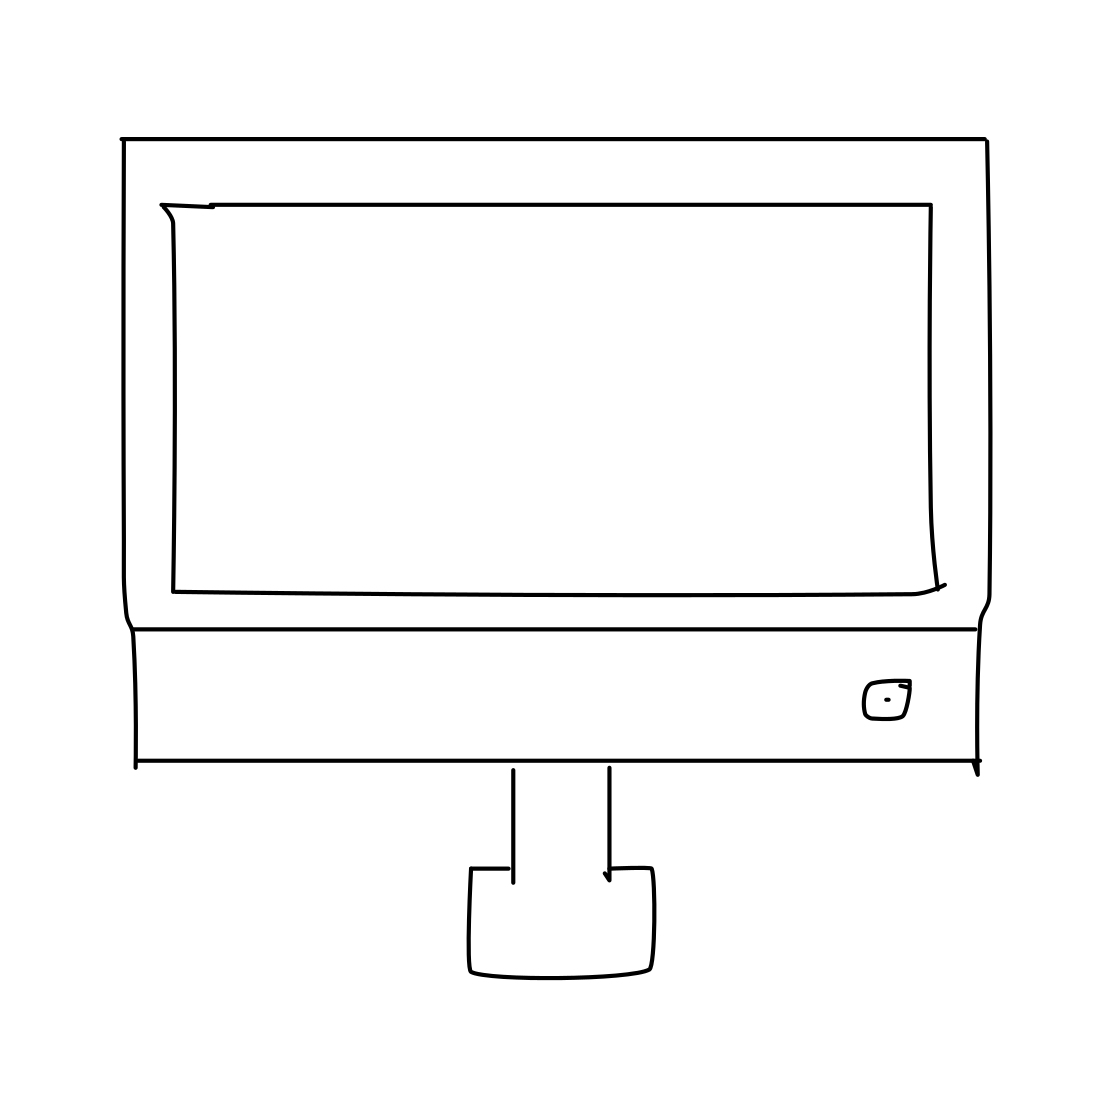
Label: computer monitor